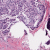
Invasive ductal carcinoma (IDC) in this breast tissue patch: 1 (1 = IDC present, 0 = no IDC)